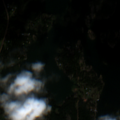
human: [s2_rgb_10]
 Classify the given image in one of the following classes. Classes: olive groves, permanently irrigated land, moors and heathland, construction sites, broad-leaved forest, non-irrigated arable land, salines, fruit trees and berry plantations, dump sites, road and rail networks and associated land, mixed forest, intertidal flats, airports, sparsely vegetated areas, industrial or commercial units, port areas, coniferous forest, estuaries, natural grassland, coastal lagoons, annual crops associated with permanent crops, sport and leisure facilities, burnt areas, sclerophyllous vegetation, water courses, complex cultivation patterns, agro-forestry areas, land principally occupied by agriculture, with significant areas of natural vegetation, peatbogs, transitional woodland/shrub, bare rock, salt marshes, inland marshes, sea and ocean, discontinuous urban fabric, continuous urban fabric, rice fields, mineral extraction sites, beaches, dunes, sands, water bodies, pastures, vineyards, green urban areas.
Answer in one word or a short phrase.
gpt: mixed forest, transitional woodland/shrub, sea and ocean